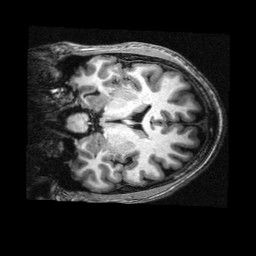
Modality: T1w
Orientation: coronal
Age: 21
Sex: male